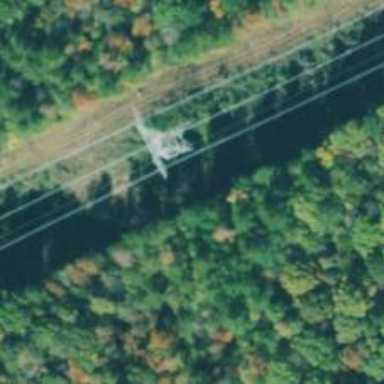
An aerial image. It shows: Lattice structure tower used for power transmission.